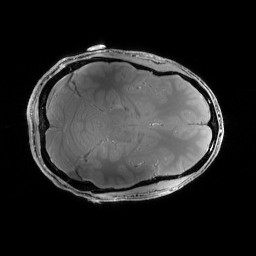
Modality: PDw
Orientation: axial
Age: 32
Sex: male
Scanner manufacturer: siemens
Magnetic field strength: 6.98 T
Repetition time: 1.3 s
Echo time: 0.00231 s